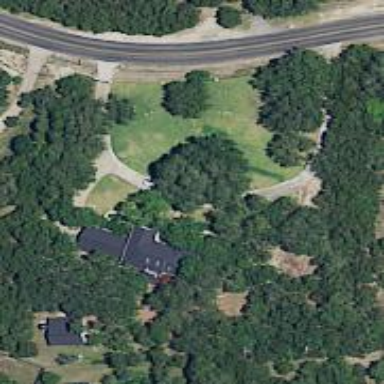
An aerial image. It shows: Driveway.